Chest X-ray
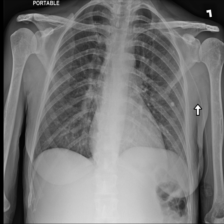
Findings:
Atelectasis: negative
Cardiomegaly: negative
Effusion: negative
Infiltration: negative
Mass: negative
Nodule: negative
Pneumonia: negative
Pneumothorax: negative
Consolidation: negative
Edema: negative
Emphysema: negative
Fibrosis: negative
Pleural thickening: negative
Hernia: negative